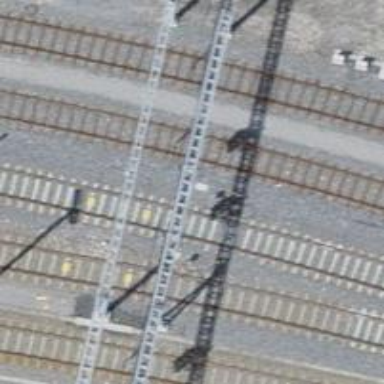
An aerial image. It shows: Railway signal.